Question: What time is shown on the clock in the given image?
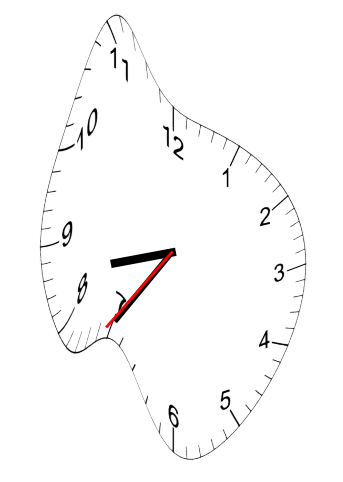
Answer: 08:35:36